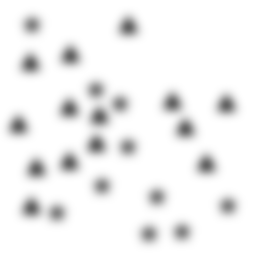
Squares: 0
Triangles: 14
Stars: 10
Total shapes: 24